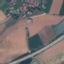
Label: Highway